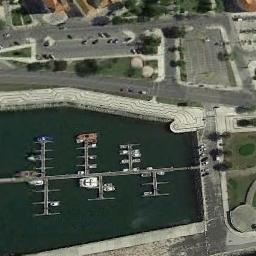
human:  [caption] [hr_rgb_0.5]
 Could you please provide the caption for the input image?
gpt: There are many ships in the harbor .

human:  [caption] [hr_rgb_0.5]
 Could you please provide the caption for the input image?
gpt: There are some ships lined up on the sea side by the harbor surrounded by roads, And there are many empty spaces .

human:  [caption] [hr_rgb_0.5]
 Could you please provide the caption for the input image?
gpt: The harbor with some neatly docked boats is surrounded by some parking lots .

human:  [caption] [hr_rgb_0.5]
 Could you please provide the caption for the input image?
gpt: The harbor is very small .

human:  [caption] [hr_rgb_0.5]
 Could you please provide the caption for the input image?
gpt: There are roads around the harbor with several ships .